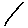
Label: line